Question: Game Rule: Clicking a light toggles itself and its diagonal (upper-left, upper-right, lower-left, lower-right) lights. What is the minimum number of clicks required to turn off all the lights?
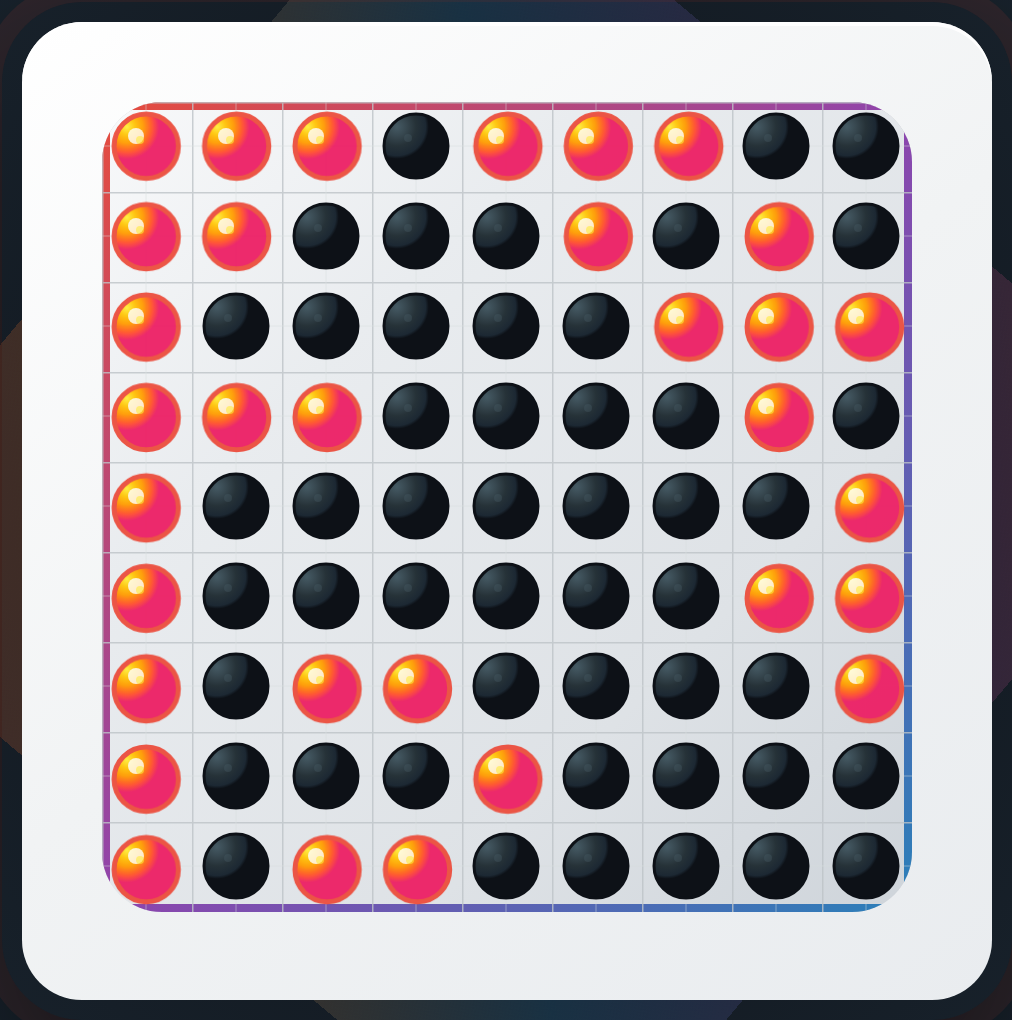
Answer: 10